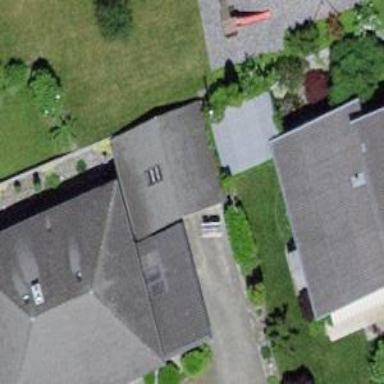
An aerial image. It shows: Garage building.